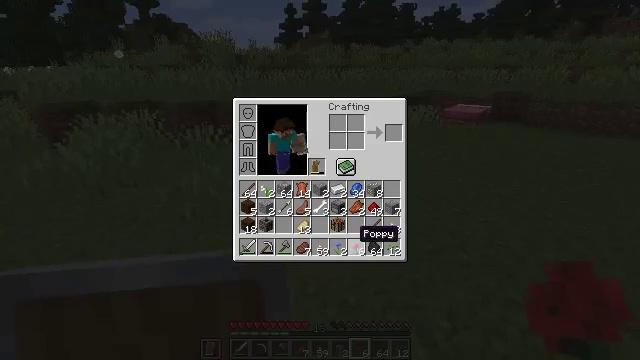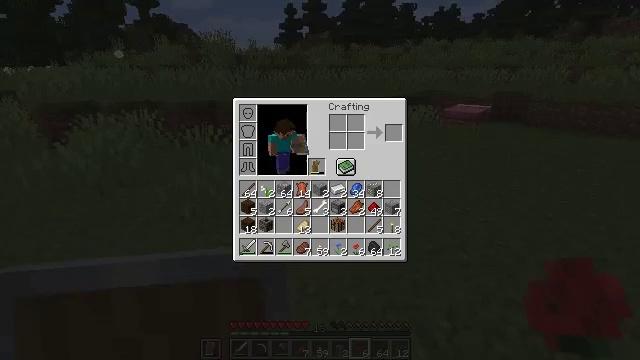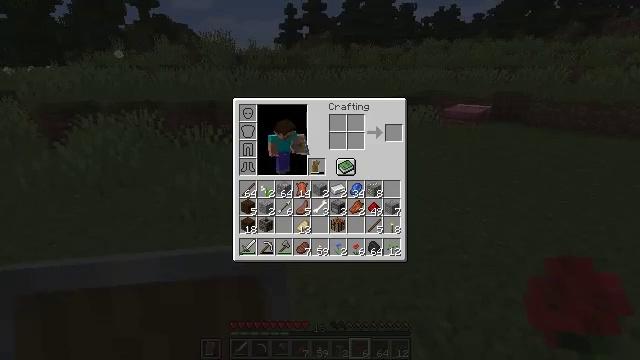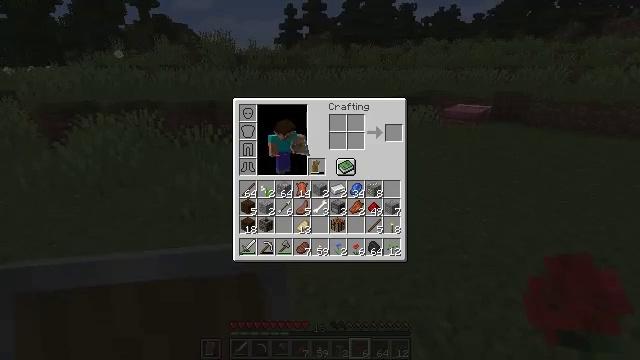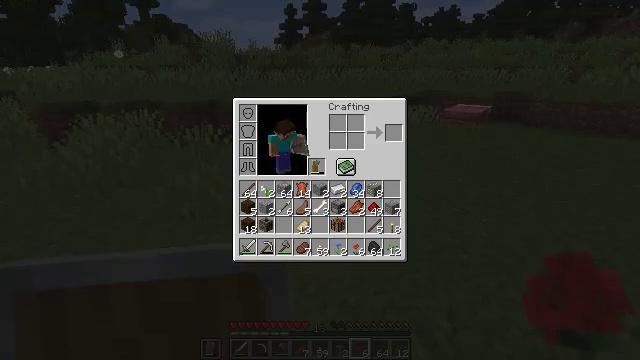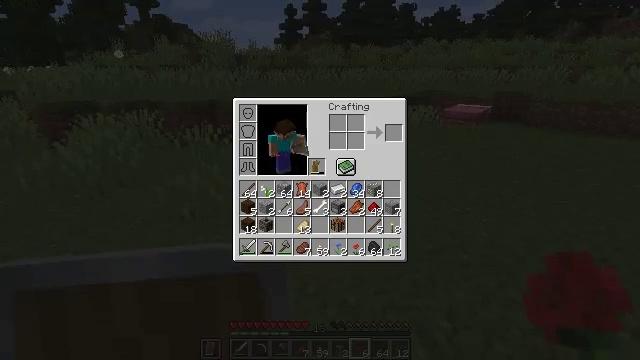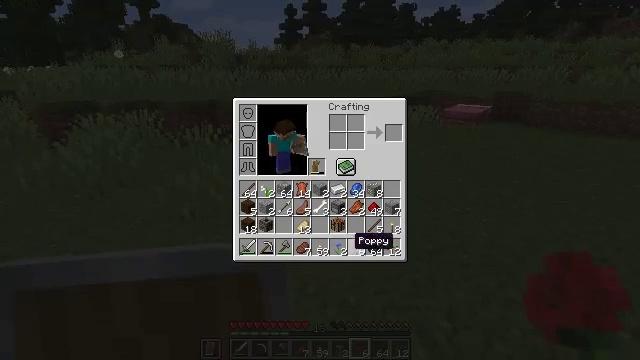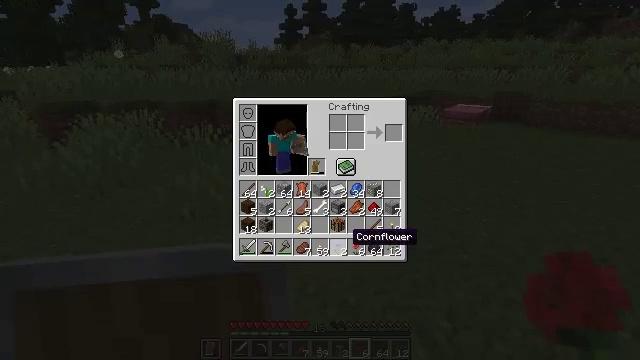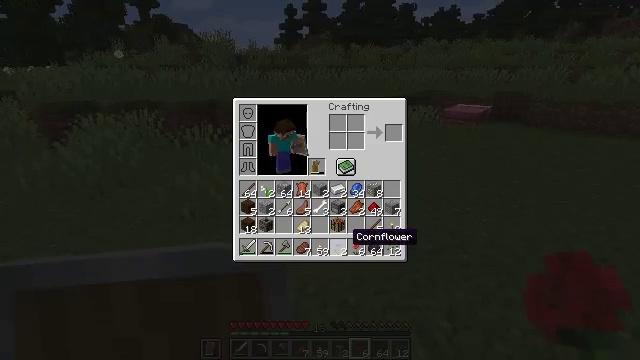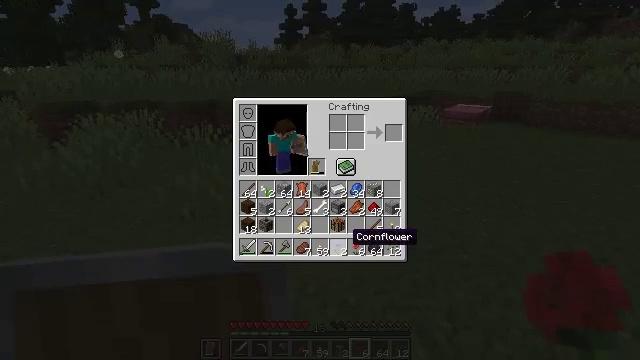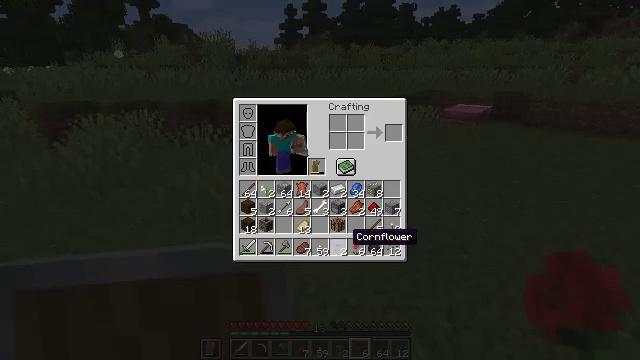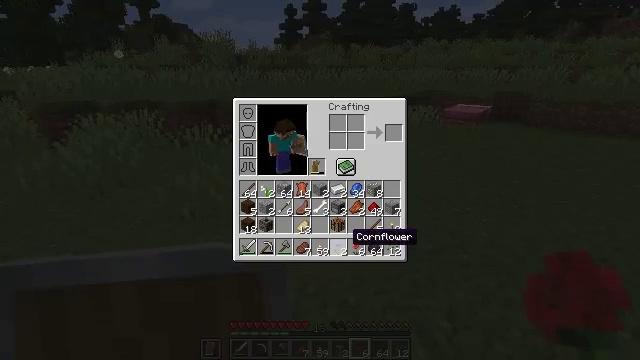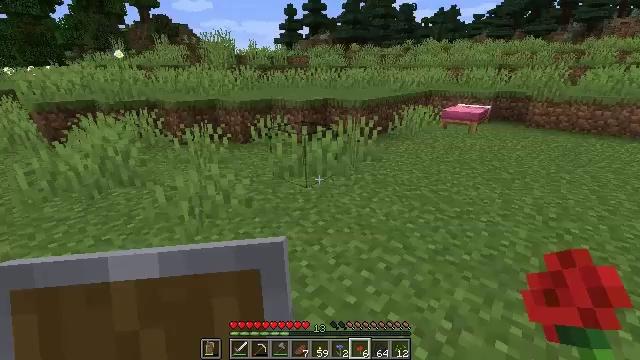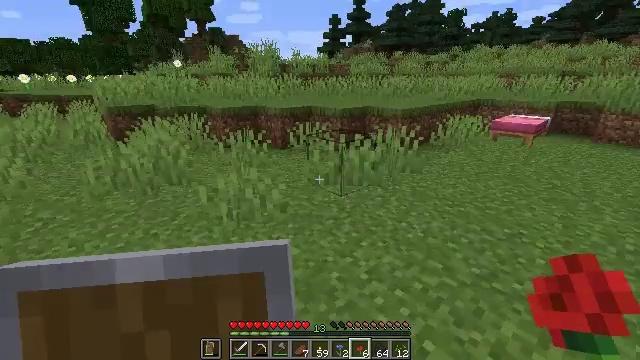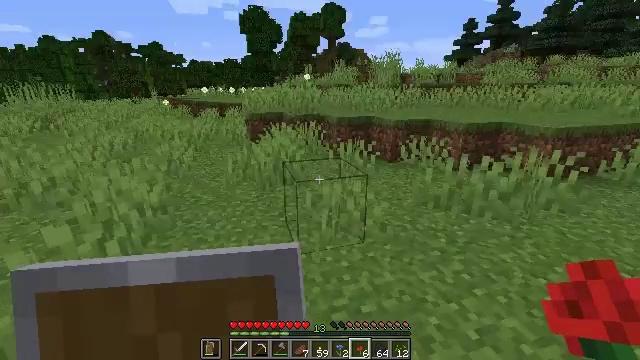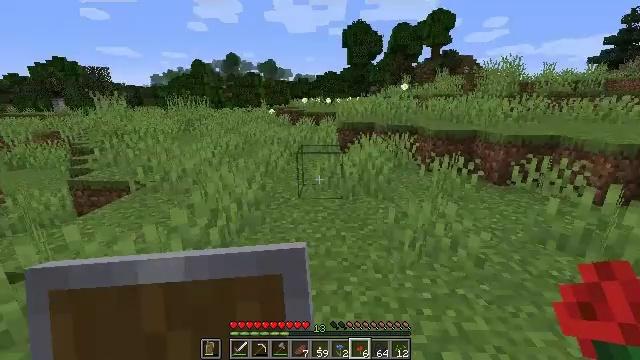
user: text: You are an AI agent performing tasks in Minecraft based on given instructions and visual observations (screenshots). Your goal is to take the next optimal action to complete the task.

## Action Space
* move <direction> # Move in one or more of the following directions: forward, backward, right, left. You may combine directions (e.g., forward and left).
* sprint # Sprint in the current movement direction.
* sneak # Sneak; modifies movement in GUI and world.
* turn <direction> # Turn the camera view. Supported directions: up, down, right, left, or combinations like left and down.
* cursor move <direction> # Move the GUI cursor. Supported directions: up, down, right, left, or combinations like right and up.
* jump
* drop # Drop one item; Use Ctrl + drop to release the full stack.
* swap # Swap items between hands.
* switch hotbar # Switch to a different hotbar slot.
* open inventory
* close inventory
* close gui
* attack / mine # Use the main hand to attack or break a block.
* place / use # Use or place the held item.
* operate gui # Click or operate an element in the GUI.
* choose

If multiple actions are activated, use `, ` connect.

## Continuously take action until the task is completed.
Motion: motion action
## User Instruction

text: Remove a poppy from the inventory.
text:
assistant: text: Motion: cursor move right and down
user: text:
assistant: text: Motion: no_op
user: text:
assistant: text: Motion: sneak
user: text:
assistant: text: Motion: sneak
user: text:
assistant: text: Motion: sneak, cursor move left and up
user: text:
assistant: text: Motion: sneak, cursor move up
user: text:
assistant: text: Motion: sneak
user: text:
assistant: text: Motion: sneak
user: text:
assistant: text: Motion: sneak
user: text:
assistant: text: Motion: sneak
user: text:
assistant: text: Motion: sneak
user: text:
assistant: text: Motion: sneak, close inventory
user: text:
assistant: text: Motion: move forward, turn left and up, close inventory
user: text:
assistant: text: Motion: move forward, turn left and up, close inventory
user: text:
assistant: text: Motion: move forward, turn left and up
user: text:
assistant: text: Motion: move forward, turn left
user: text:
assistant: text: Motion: move forward
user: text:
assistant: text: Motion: move forward
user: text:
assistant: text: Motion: move forward, turn left
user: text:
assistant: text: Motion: move forward and move right, turn left
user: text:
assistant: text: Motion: move forward and move right, turn left and down
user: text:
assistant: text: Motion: move right, turn left
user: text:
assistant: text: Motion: move right, turn left and up
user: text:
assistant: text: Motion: no_op
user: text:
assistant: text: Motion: no_op
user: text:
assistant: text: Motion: move forward
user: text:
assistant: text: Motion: move forward
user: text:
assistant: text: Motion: move forward
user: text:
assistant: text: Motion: move forward
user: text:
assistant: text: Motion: move forward